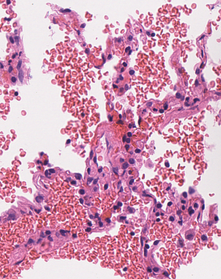
Tumor epithelial tissue: no
Tumor-associated stroma tissue: no
Normal tissue: yes